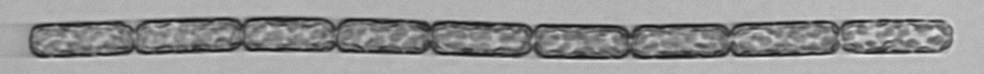
Label: Dactyliosolen_fragilissimus